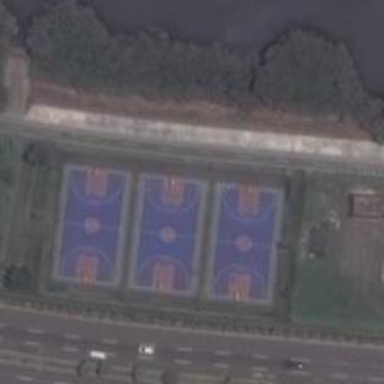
The three tennis courts which stand side by side is next to a wide road .